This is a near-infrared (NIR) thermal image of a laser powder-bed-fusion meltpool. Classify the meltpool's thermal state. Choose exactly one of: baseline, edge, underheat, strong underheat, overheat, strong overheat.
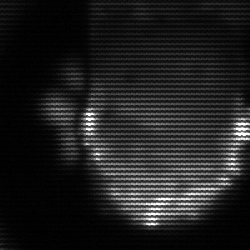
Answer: baseline